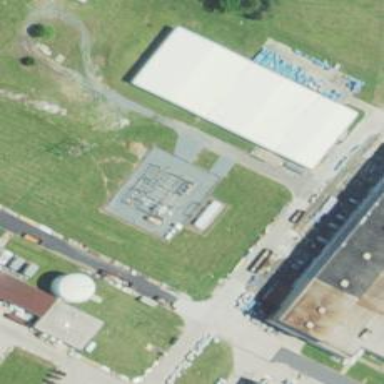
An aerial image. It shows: Industrial substation surrounded by fence.